Question: Suppose I have a PHP script that returns a json response. It looks something like this:
'''
$ctype = ContentNego::desiredContentType();
header("Content-Type: $ctype");
if (ContentNego::flavor($ctype) == ContentFlavor::JSON) {
echo '{ "name": "' . $name . '", ' .
'"comment": "' . $comment . '"}';
}
.... other content types here....
'''
Prior to the code above, I have
'''
class ContentFlavor {
const XML = 1;
const JSON = 2;
const TEXT = 3;
const Unknown = 4;
}
'''
And the value of '$cftype' is set by examining the incoming Accept header, in a basic form of content-type negotiation.
The string echoed by the php script looks like this:
'''
[ "name" : "Vettel", "comment" : "He's terrific" ]
'''
In the browser, I have javascript like this:
'''
$.ajax({type: "GET",
url: url,
dataType: "json",
headers : { "Accept" : 'application/json' },
cache: false,
error: function (xhr, textStatus, errorThrown) {
enableEditboxButtons();
},
success: function (data, textStatus, xhr) {
// fill and show the editbox dialog
...
}});
'''
But when I receive this content on the jQuery side, I get this:
'''
[ "name" : "Vettel", "comment" : "He's terrific" ]
'''
Notice the injected backslash "escaping" the apostrophe or single-quote. My code did not put that backslash there. It seems to have been injected by PHP? Also it seems to be against the requirements of JSON encoding as stipulated on <URL>:

The resulting json string with the escaped apostrophe fails to parse in jQuery 1.7.1, and my error fn gets called.
What's the deal? Is PHP really doing this escaping, and if so why/how? (It runs on PHP 5.2.17 on Linux) Can I avoid it?
If not, how can I work around this problem?
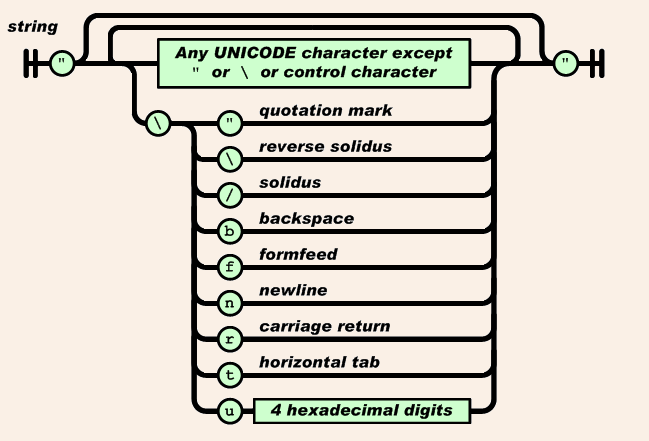
Answer: Cheeso, make sure the *magic_quotes_gpc* and *magic_quotes_runtime* option is turned off on the PHP configuration (that could be putting the backslash there, more info <URL>.
Also you probably should use the <URL> method if you can, it makes life a lot easier as you can pass an array or object directly to it and get a JSON version of the represented data.